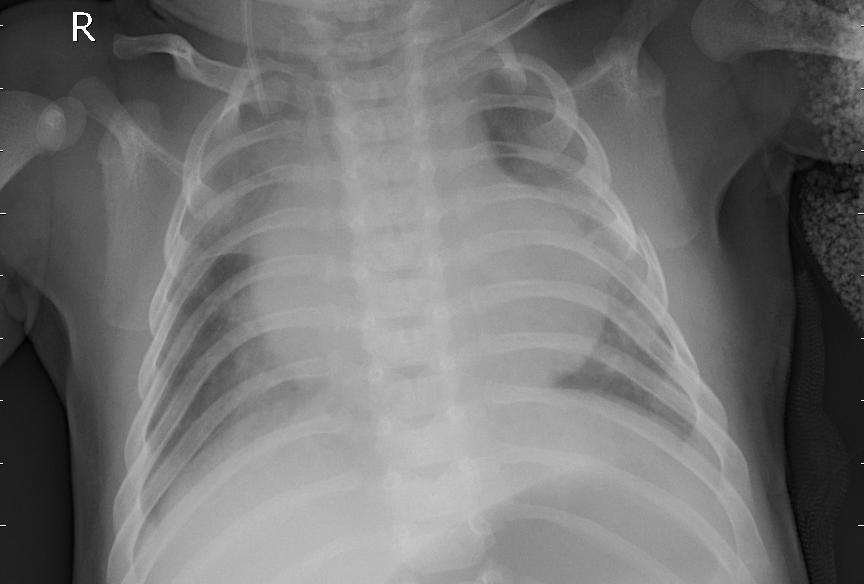
Diagnosis: PNEUMONIA